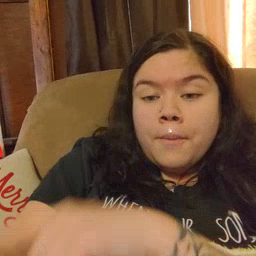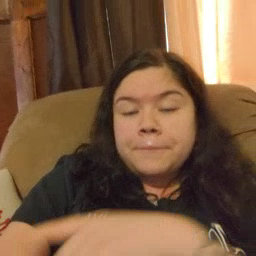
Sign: arm